Field crop: maize
Growth stage: 1
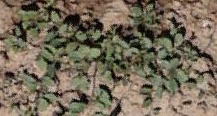
Species: convolvulus